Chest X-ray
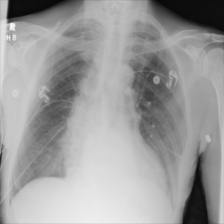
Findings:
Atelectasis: negative
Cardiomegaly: negative
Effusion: negative
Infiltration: negative
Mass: negative
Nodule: negative
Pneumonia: negative
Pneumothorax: negative
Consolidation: negative
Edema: negative
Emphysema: negative
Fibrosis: negative
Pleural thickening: negative
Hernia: positive